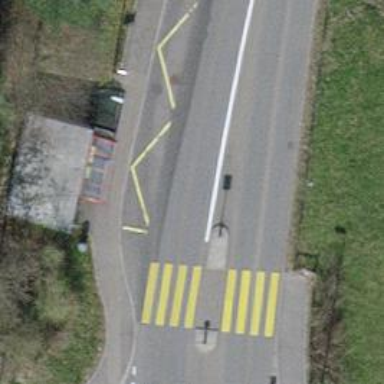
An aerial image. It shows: Traffic calming island.